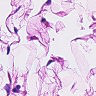
Metastatic tissue present: no